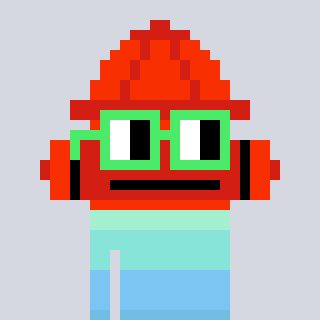
a pixel art character with square light green glasses, a fire hydrant-shaped head and a peachy-colored body on a cool background